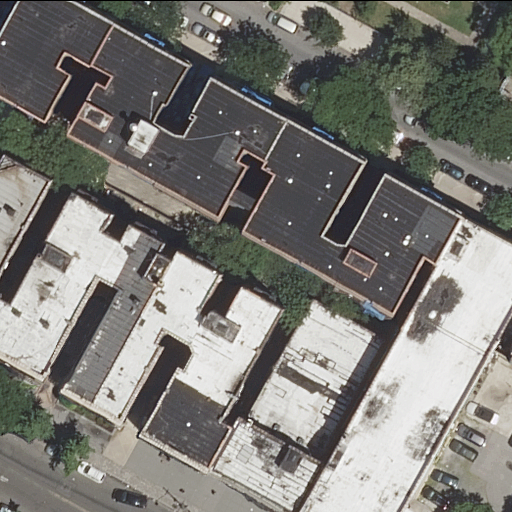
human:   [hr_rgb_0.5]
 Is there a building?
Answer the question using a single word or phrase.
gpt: yes

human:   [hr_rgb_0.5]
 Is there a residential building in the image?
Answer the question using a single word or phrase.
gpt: yes

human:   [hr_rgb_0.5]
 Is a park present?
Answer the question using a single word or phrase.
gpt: yes

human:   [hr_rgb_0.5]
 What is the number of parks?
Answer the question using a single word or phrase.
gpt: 1

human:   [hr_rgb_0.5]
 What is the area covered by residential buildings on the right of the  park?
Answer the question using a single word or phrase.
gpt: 5906m2

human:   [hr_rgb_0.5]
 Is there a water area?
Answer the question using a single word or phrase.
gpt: no

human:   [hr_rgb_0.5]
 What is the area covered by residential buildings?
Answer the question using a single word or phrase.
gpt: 5906m2

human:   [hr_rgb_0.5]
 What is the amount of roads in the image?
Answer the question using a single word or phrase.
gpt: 3

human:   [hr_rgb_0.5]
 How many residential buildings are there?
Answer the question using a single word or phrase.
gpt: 9

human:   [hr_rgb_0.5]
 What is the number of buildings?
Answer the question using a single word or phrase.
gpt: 9

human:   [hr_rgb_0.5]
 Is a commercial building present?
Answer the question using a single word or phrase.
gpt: no

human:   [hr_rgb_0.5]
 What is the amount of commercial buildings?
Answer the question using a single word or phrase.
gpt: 0

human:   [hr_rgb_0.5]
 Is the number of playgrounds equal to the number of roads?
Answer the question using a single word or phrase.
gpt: no

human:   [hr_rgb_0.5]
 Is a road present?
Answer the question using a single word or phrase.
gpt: yes

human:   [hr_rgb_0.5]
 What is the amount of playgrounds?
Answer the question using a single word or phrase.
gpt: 1

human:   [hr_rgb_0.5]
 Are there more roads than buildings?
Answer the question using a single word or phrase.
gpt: no

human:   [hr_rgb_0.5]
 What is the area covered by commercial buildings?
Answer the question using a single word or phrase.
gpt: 0m2

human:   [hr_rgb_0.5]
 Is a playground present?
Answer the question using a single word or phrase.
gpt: yes

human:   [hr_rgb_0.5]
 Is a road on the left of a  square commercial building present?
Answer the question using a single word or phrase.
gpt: no

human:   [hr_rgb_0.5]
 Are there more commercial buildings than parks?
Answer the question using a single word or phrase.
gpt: no

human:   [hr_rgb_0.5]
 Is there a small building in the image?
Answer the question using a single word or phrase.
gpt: yes

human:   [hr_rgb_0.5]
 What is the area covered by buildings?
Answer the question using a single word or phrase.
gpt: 5906m2

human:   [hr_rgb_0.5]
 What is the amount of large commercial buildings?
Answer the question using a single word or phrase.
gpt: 0

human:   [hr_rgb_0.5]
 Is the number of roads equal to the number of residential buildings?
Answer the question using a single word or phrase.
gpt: no

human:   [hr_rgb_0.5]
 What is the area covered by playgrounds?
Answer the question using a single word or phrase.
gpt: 53m2

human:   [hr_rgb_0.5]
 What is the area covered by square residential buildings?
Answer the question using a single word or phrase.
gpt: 0m2

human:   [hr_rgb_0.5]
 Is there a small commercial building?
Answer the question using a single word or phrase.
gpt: no

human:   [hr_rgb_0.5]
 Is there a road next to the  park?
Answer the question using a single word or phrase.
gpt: yes

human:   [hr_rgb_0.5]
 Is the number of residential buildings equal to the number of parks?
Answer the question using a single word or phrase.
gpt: no

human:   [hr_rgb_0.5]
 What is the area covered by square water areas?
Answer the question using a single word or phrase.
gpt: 0m2

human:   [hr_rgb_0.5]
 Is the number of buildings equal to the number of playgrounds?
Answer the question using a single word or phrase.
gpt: no

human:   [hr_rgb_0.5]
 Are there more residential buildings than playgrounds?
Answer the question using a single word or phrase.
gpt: yes

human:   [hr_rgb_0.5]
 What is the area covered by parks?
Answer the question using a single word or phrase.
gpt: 203m2

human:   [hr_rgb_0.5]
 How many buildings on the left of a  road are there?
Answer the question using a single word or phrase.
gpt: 8

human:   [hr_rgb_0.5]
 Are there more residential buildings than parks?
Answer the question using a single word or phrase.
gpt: yes

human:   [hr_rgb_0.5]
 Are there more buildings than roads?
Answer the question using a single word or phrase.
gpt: yes

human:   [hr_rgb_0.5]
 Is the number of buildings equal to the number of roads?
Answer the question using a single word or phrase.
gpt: no

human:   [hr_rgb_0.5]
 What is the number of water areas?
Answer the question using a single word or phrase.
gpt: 0

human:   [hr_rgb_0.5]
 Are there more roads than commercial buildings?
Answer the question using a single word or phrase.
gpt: yes

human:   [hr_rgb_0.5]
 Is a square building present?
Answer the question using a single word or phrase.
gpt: no

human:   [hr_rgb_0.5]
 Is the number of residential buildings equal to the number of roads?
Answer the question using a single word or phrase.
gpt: no

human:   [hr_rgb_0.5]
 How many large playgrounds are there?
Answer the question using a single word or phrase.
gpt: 0

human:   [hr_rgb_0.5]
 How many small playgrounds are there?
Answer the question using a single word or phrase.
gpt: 1

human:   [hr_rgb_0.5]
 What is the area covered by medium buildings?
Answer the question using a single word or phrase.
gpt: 360m2

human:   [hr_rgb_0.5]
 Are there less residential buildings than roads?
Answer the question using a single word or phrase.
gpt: no

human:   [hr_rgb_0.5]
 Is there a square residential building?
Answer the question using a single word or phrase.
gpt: no

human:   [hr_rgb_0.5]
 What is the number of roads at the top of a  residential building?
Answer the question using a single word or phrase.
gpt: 3

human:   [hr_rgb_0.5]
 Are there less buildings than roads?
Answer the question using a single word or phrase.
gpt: no

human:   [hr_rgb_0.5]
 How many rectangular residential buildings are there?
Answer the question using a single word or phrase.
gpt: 4

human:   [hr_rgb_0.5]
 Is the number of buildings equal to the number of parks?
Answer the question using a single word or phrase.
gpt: no

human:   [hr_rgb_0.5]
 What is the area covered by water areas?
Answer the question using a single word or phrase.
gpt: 0m2

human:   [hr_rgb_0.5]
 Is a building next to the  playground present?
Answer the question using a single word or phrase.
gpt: yes

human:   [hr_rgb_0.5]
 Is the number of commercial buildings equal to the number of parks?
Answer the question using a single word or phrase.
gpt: no

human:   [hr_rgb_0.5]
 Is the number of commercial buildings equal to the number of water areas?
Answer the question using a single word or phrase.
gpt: yes

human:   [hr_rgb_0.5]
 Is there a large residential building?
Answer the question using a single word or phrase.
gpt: yes

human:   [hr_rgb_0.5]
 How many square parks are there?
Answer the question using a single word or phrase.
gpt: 0

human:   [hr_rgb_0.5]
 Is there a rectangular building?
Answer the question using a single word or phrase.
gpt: yes

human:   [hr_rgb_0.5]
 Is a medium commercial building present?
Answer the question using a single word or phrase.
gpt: no

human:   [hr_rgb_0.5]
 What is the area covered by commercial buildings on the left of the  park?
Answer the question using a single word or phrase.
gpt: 0m2

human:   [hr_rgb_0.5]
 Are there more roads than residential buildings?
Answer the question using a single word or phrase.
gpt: no

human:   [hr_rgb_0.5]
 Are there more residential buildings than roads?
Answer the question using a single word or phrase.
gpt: yes

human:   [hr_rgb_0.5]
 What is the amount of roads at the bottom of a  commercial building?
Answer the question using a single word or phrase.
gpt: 0

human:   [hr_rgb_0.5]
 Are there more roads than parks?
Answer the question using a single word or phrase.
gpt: yes

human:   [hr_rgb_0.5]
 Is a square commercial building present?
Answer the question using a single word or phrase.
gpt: no